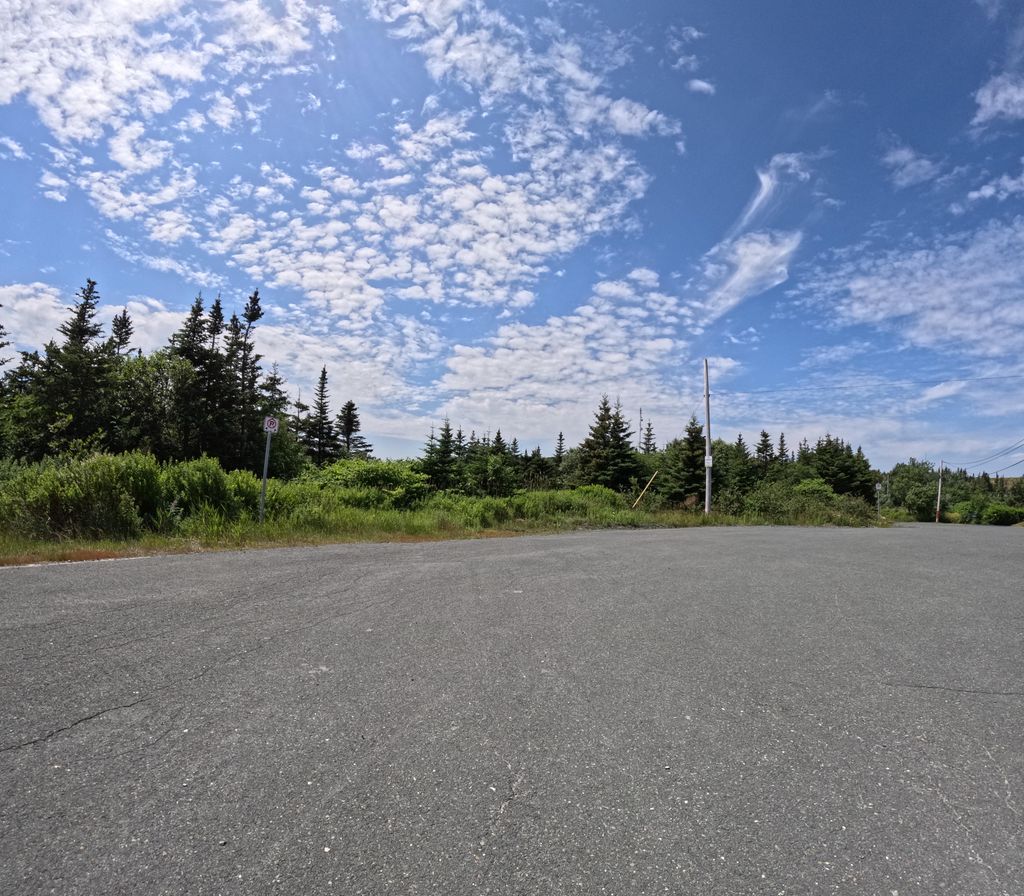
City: st_johns